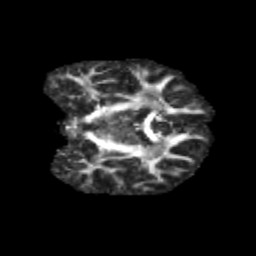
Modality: FA
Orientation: coronal
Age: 11
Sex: male
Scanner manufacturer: siemens
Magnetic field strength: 3 T
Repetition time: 3.8 s
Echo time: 0.07 s